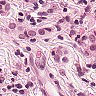
Metastatic tissue present: yes